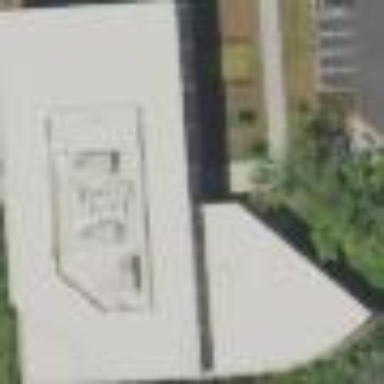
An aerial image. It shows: Office building.